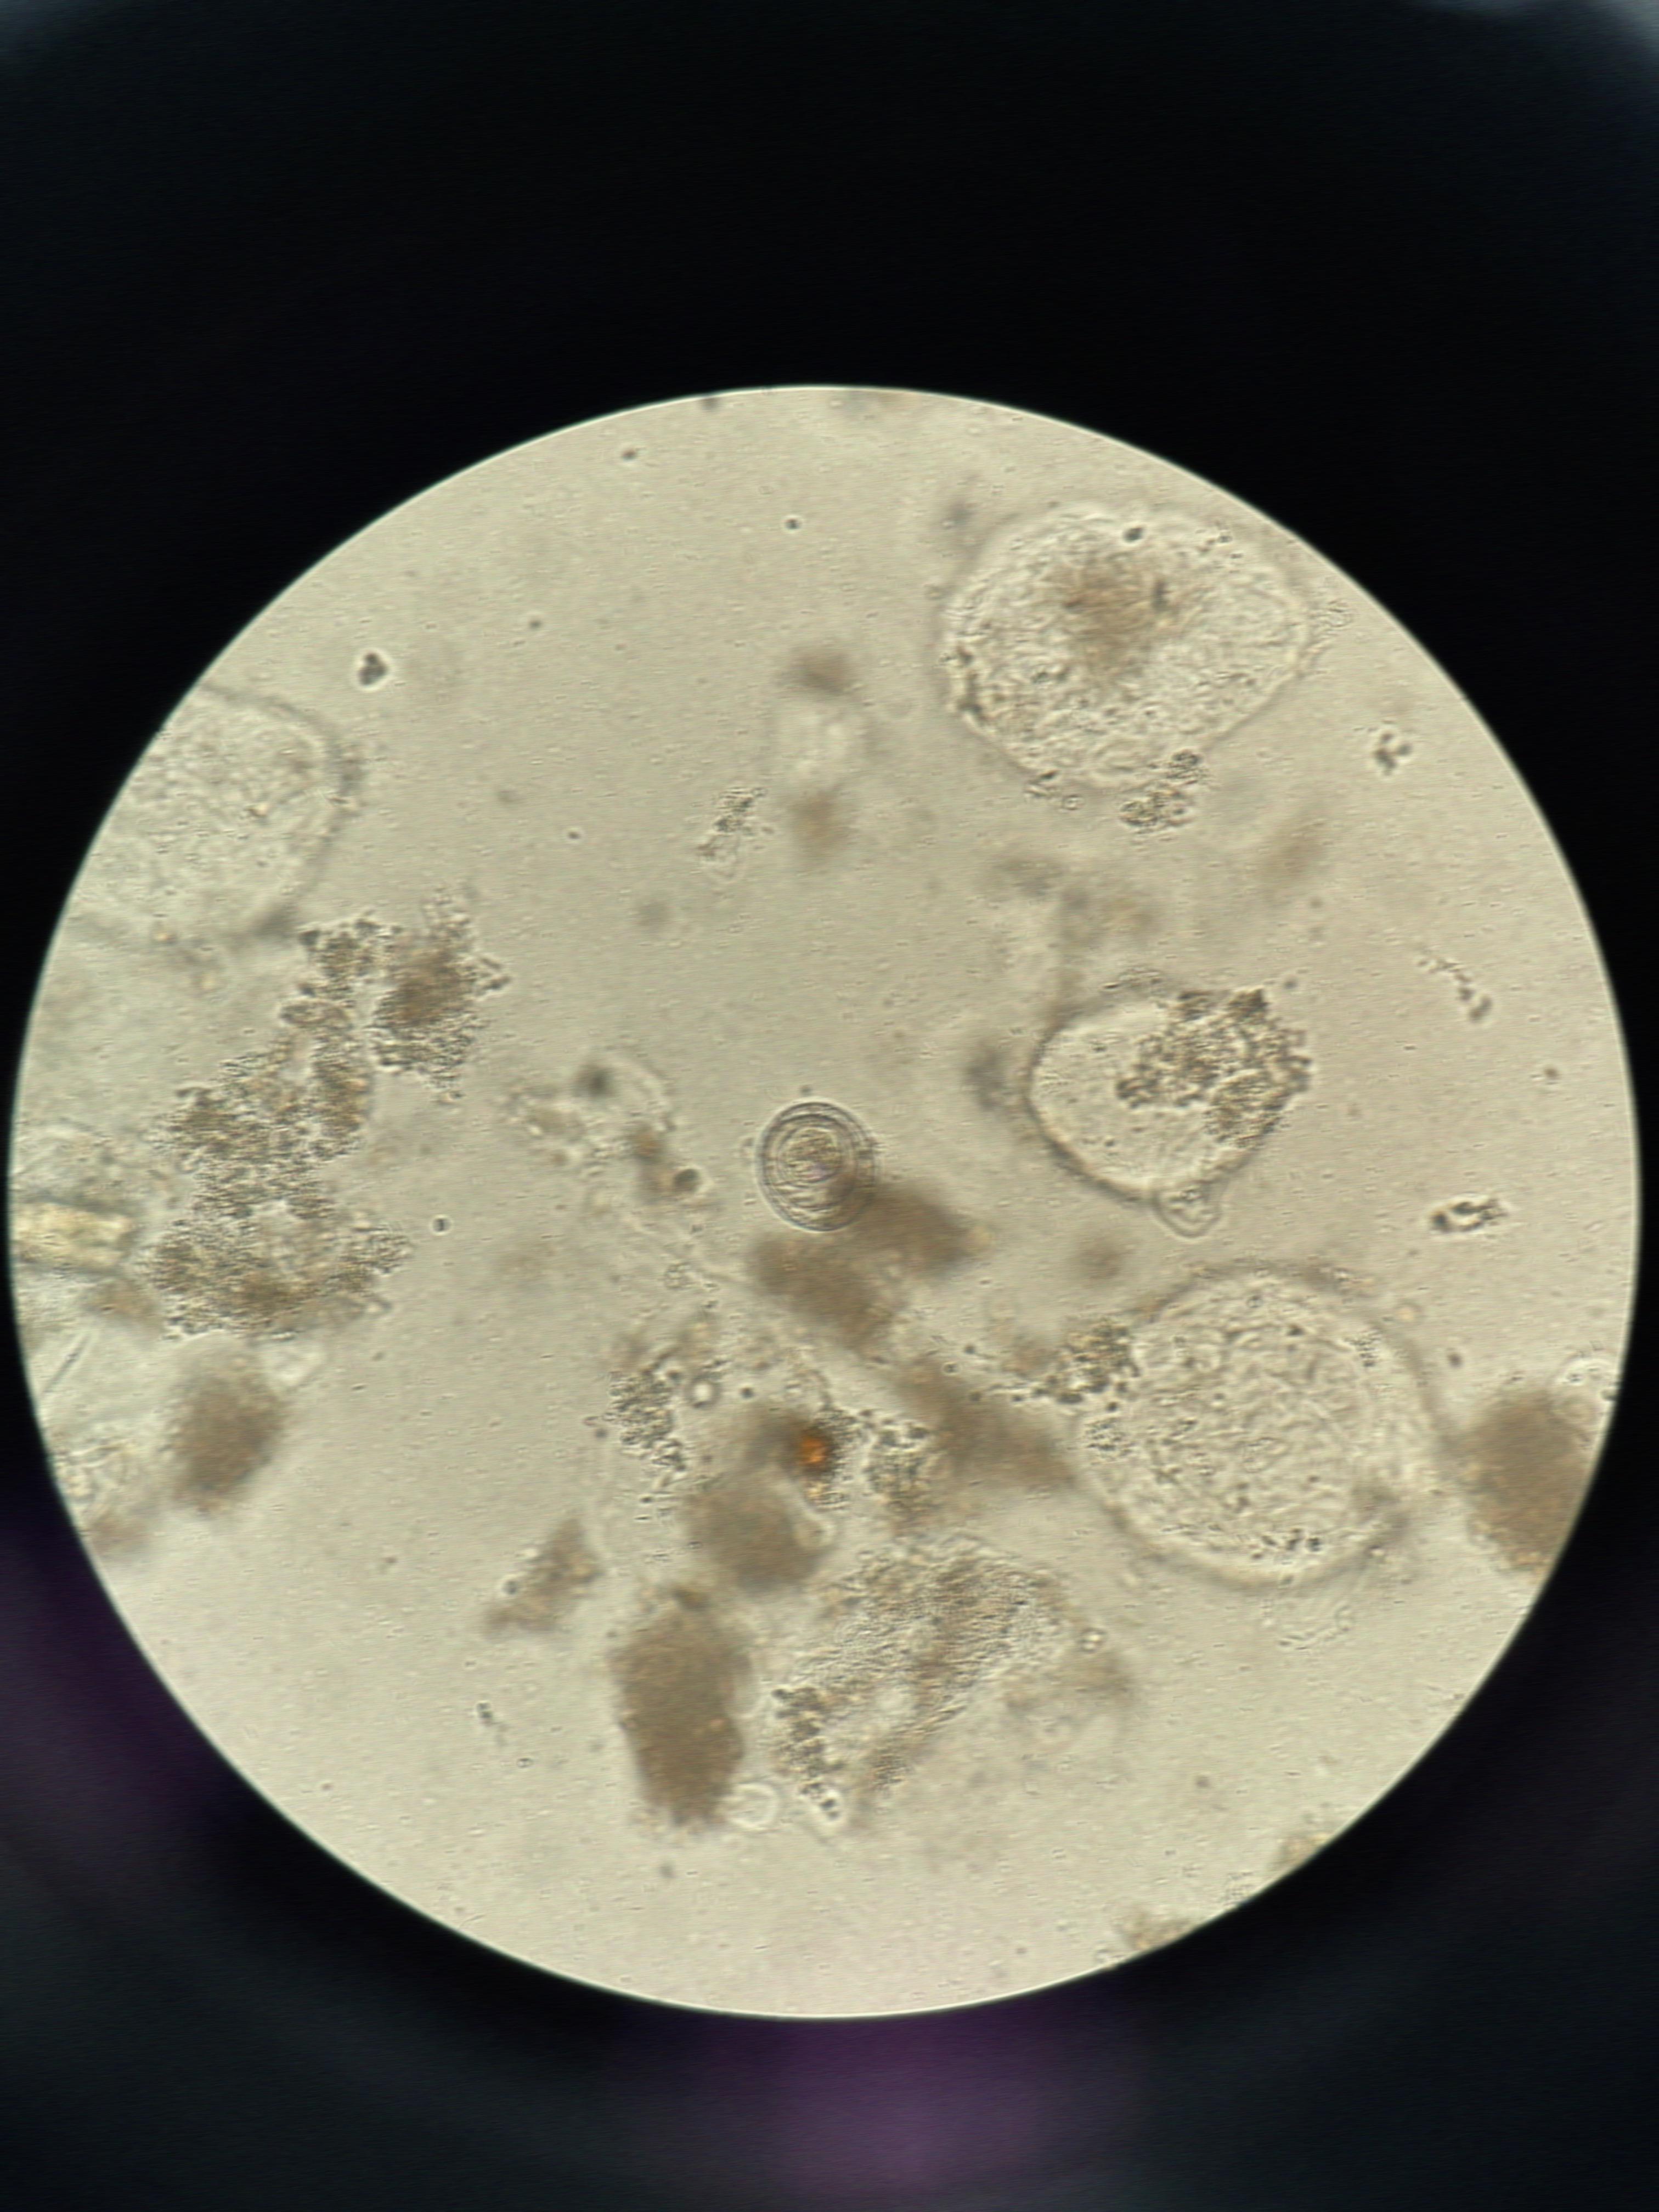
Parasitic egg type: Hymenolepis nana